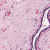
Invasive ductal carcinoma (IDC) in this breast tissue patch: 0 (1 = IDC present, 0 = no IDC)